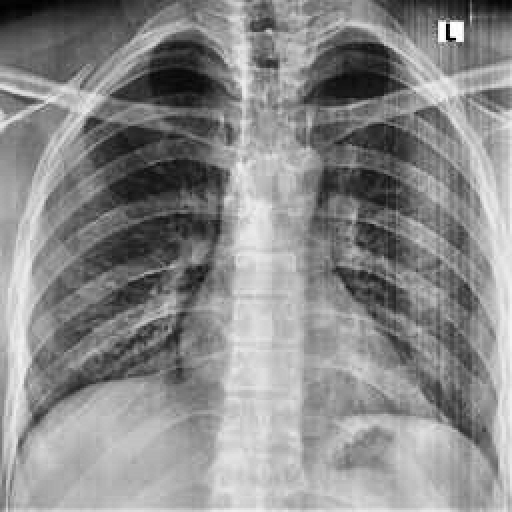
Finding: NORMAL